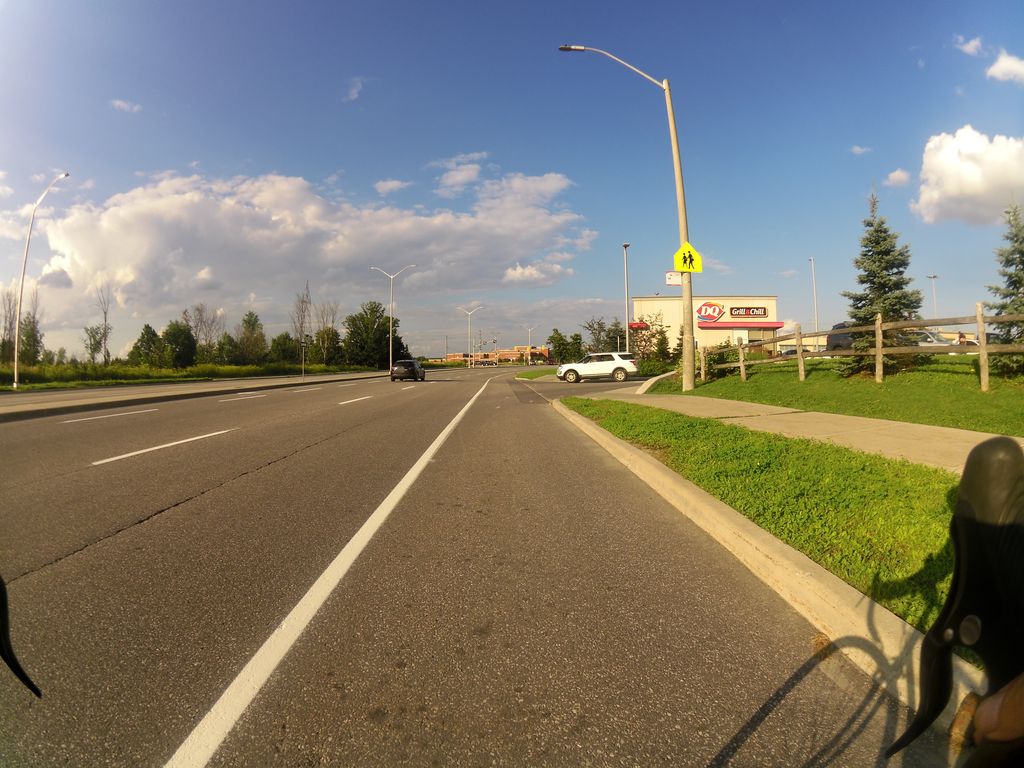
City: ottawa-gatineau